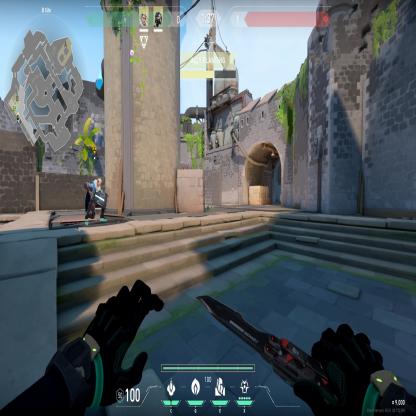
Label: teammate